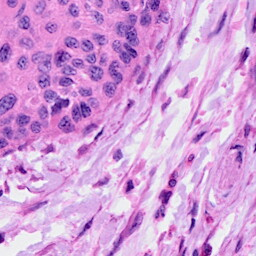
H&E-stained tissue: Cervix